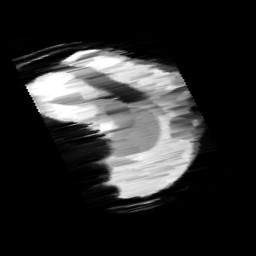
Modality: minIP
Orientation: sagittal
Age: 11
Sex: male
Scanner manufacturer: siemens
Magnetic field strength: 3 T
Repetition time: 0.027 s
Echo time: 0.02 s